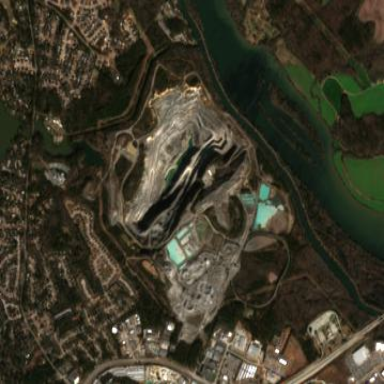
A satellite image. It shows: Quarry that is source of aggregate.